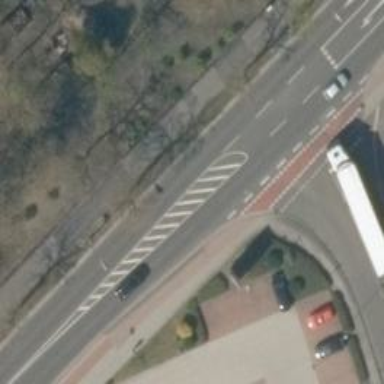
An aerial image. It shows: Secondary road with asphalt surface. It has sidewalks on both sides and cycle track.